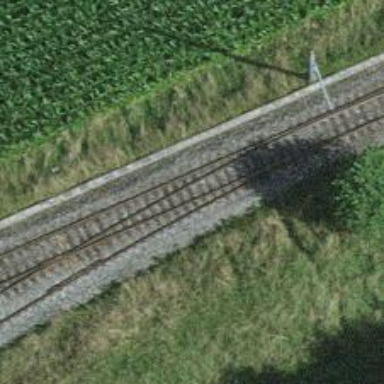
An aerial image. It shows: Single railway track with electrified contact line.